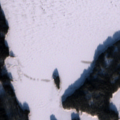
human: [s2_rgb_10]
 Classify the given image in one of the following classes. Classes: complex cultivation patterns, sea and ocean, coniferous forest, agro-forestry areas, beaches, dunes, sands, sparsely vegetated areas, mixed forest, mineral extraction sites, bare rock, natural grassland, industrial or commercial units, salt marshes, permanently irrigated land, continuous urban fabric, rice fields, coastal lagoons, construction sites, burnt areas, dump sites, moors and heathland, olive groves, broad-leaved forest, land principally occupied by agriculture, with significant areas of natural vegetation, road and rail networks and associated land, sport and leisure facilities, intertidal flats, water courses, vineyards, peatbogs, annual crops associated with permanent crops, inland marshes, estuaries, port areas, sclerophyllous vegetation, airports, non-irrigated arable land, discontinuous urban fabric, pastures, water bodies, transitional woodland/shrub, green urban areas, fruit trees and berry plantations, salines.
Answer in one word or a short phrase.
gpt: coniferous forest, sea and ocean